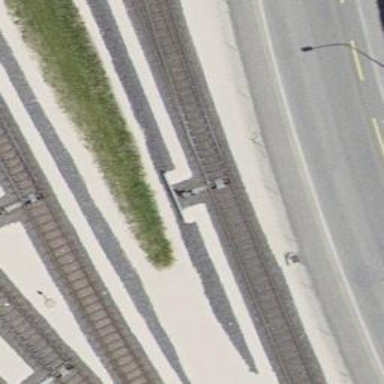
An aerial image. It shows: Railway switch.